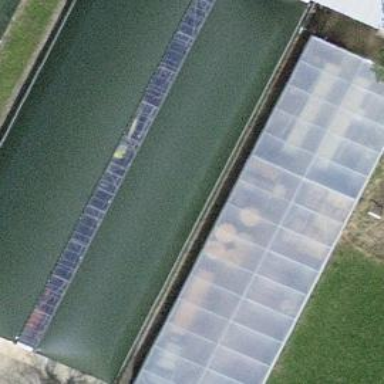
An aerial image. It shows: Greenhouse.